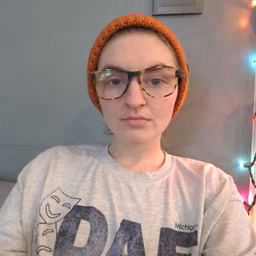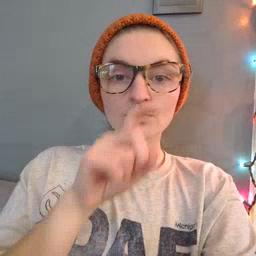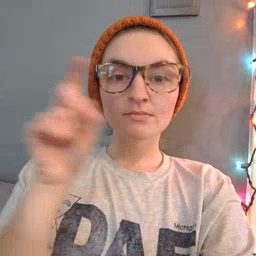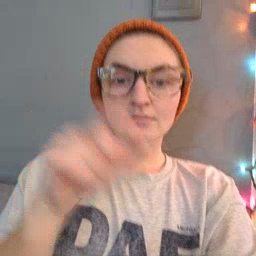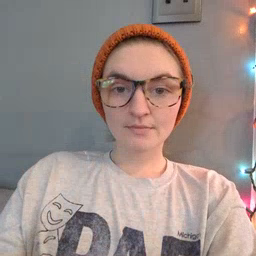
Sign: closet